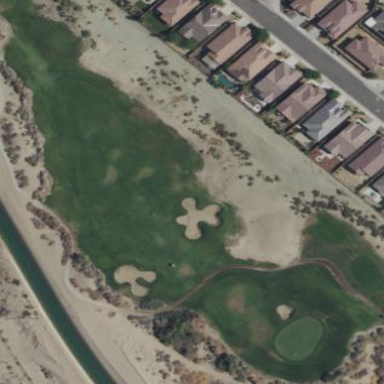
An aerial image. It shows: Rough grassy area used for golf.